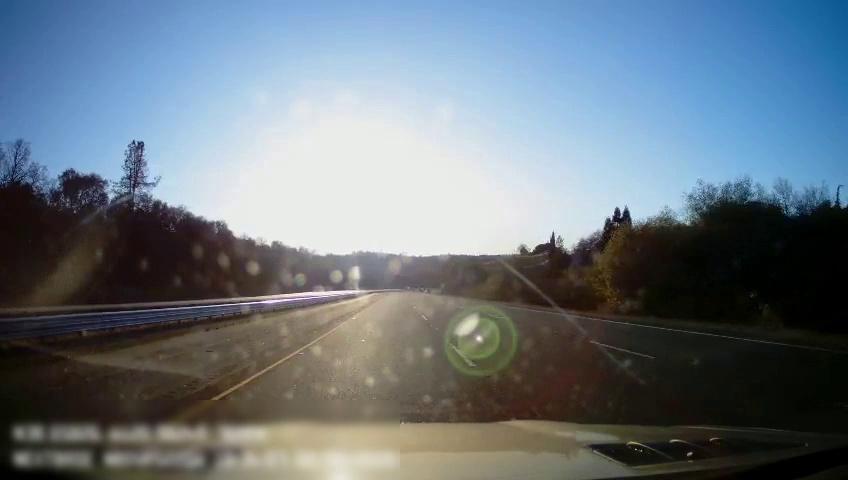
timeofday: Day
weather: Sunny
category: Drivable Space
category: Drivable Space
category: Lanes | Current Lane
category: Lanes | Current Lane
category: Lanes | Alternate Lane
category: Lanes | Alternate Lane